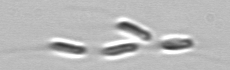
Label: Dinobryon